Question:
We can use * to select all attribute from table ,I am using distinct and my table contain 16 columns, How can I use distinct with it.I cannot do 'select distinct Id,* from abc;'
What would be the best way.
Another way could be select distinct id,col1,col2 etc.
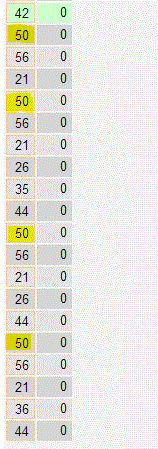
Answer: If you want in the results, one row per 'id', you can use 'GROUP BY id'. But then, it's not advisable to use the other columns in the 'SELECT' list (even if MySQL allows it - that depends on whether you have 'ANSI' setting 'On' or 'Off'). It's advisable to use the other columns with aggregate functions like 'MIN()', 'MAX()', 'COUNT()', etc. In MySQL, there is also a 'GROUP_CONCAT()' aggregate function that will collect all values from a column for a group:
'''
SELECT
id
, COUNT(*) AS number_of_rows_with_same_id
, MIN(col1) AS min_col1
, MAX(col1) AS max_col1
--
, GROUP_CONCAT(col1) AS gc_col1
, GROUP_CONCAT(col2) AS gc_col2
--
, GROUP_CONCAT(col16) AS gc_col16
FROM
abc
GROUP BY
id ;
'''
---
The query:
'''
SELECT *
FROM abc
GROUP BY id ;
'''
is not valid SQL (up to 92) because you have non-aggregated results in the 'SELECT' list and valid in SQL (2003+). Still, it's invalid here because the other columns are not functionally dependent on the grouping column ('id'). MySQL unfortunately allows such queries and does no checking of functional dependency.
So, you never know which row (of the many with same 'id') will be returned or even if - horror! - you get results from different rows (with same id). As @Andriy comments, the consequences are that values for columns other than 'id' will be chosen arbitrarily.
---
An example solution: If you want just one row from every 'id', and you have a datetime or timestamp (or some other) column that you can use for ordering, you can do this:
'''
SELECT t.*
FROM abc AS t
JOIN
( SELECT id
, MIN(some_column) AS m -- or MAX()
FROM abc
GROUP BY id
) AS g
ON g.id = t.id
AND g.m = t.some_column ;
'''
This will work as long as the '(id, some_column)' combination is unique.